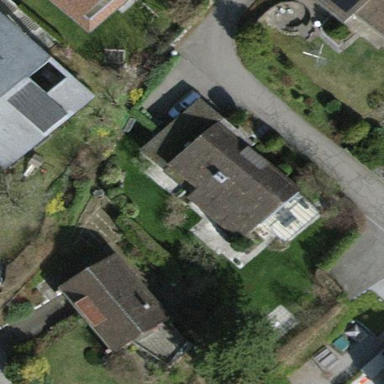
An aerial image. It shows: Detached building.